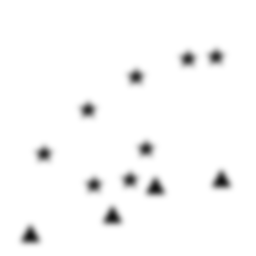
Squares: 0
Triangles: 4
Stars: 8
Total shapes: 12